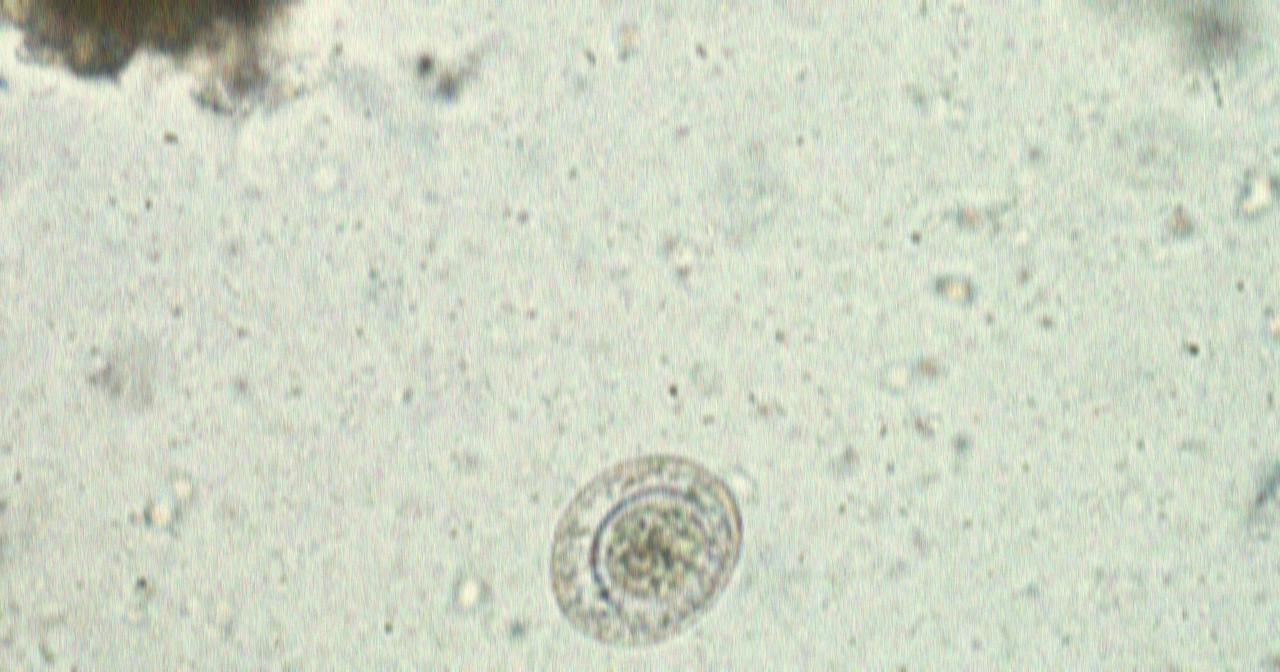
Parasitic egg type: Hymenolepis nana